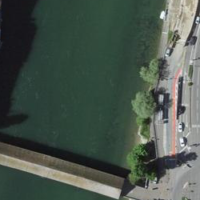
EUNIS habitat code: 15
Species observed at this site:
Columba livia